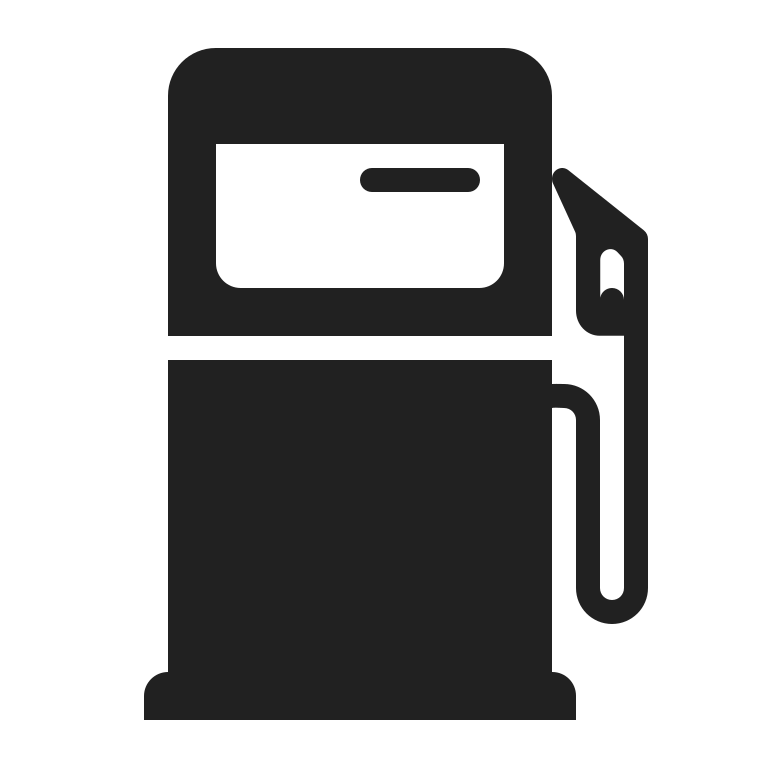
fuel pump high contrast